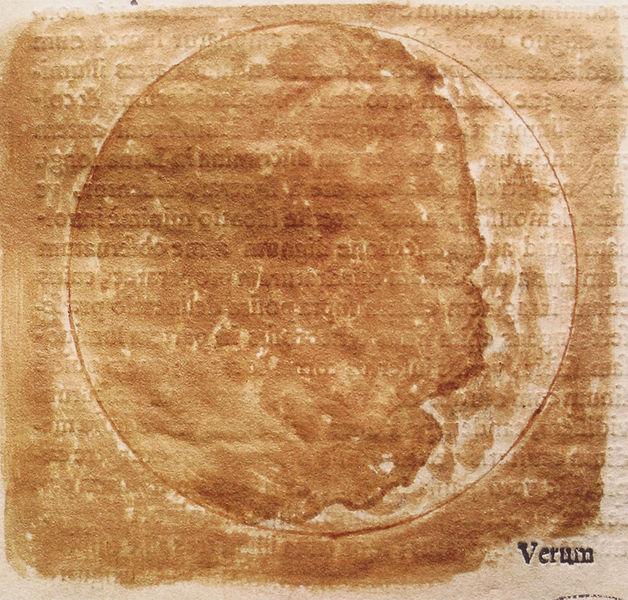
Titel: Zeichnung des Mondes
Künstler: Galileo Galilei
Institution: Venedig
Schlagwörter: weiß, gelb, ocker, sand, braun, orange, rot, erde, kreis, rund, schrift, papier, farbe, marmoriert, unscharf, mond, buch, scheibe, druck, mondsichel, seite, text, buchstaben, worte, fleck, buchseite, pergament, schattiert, braum, sandstein, rötlich, zeilen, siegel, kleckse, rostrot, quadrat, typografie, kaffeetasse, altdeutsch, wort, prägung, planet, zeile, latein, grichisch, krater, geprägt, spiegelschrift, lavierte zeichnung, mondphasen, mondphase, verum, mondoberfläche, kaffeeefleck, kreis buchstaben